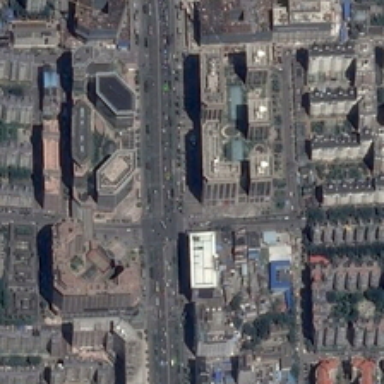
Tall buildings are on both sides of the road .